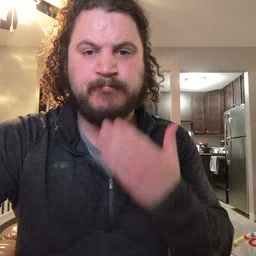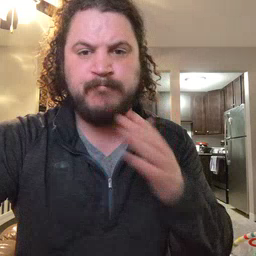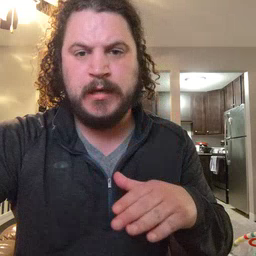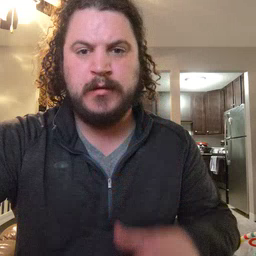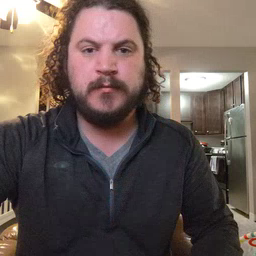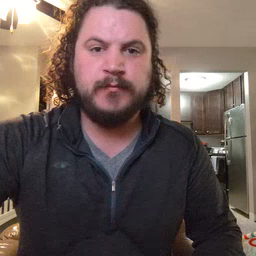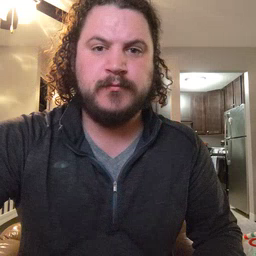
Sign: bad